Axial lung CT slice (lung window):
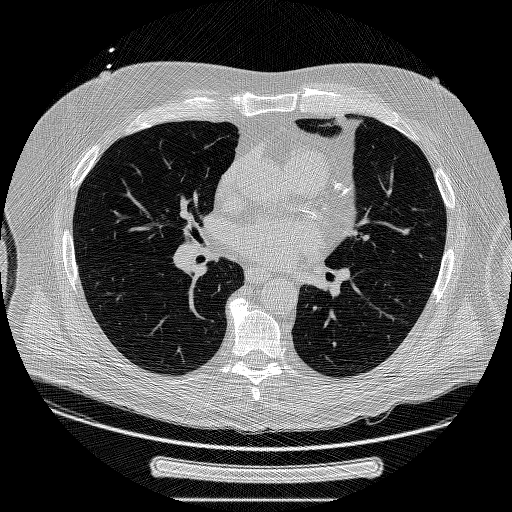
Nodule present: no